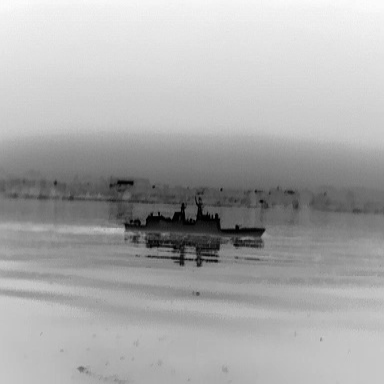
There is a warship in the infrared image.